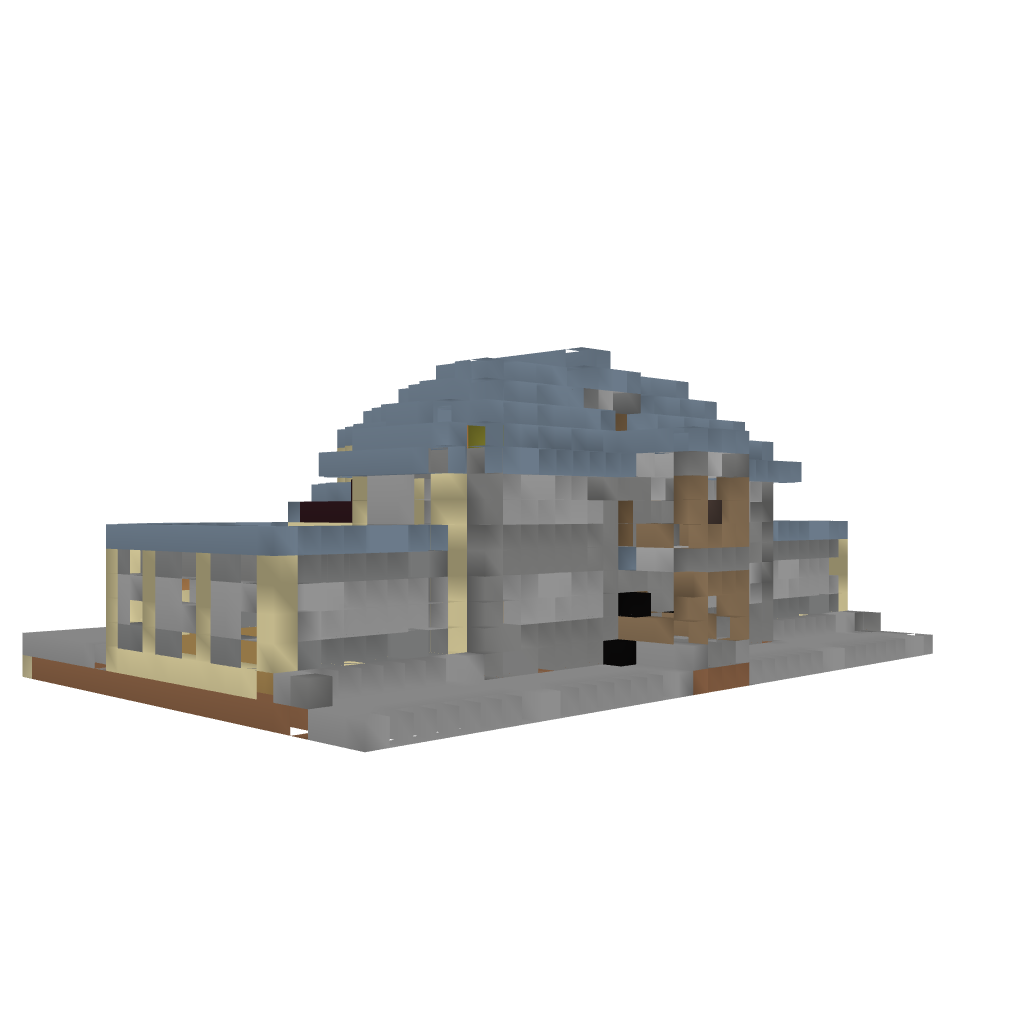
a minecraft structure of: ch2112`little mansion